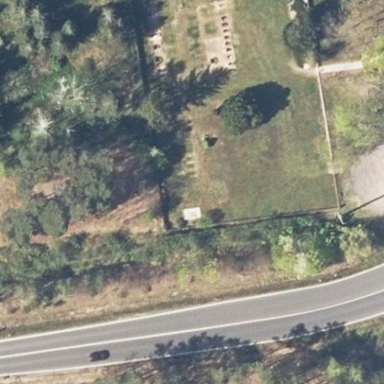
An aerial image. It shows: Cemetery.